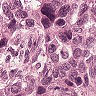
Metastatic tissue present: yes